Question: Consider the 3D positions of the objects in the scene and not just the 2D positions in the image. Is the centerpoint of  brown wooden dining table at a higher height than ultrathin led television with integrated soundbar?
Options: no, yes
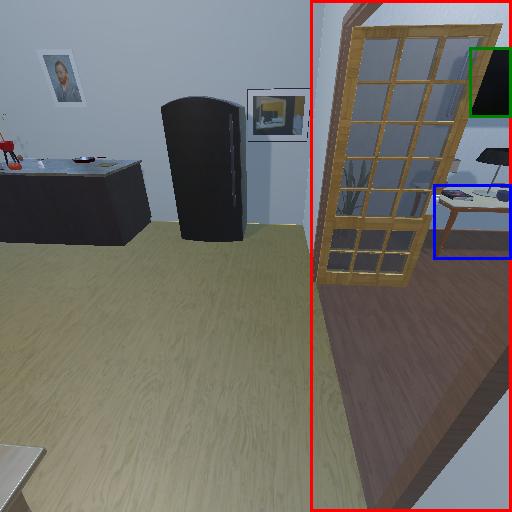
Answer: no